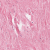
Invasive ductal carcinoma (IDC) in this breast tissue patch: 0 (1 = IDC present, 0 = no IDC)